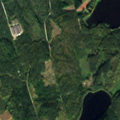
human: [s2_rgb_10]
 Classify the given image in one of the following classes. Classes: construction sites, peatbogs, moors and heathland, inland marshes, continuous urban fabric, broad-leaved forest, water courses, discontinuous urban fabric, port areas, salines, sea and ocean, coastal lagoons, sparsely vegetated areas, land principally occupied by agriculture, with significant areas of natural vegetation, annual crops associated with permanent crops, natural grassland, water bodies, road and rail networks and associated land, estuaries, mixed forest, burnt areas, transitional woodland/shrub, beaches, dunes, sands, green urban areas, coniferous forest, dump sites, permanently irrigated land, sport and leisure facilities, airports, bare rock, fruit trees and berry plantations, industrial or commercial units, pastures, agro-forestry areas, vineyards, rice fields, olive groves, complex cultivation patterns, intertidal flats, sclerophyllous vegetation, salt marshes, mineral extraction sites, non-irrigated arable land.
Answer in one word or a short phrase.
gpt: non-irrigated arable land, coniferous forest, mixed forest, transitional woodland/shrub, water bodies